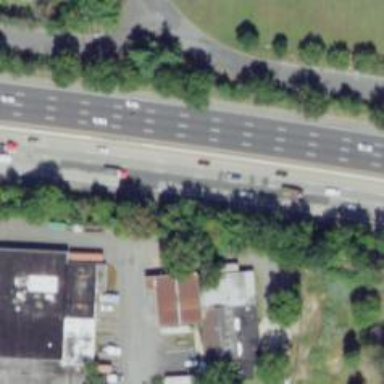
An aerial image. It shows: Urban freeway or expressway.